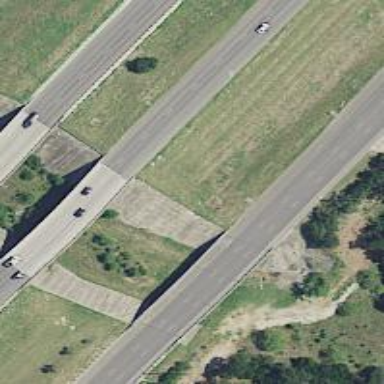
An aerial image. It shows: There is secondary road bridge with frontage road.